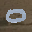
Label: 0